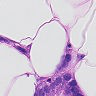
Metastatic tissue present: yes